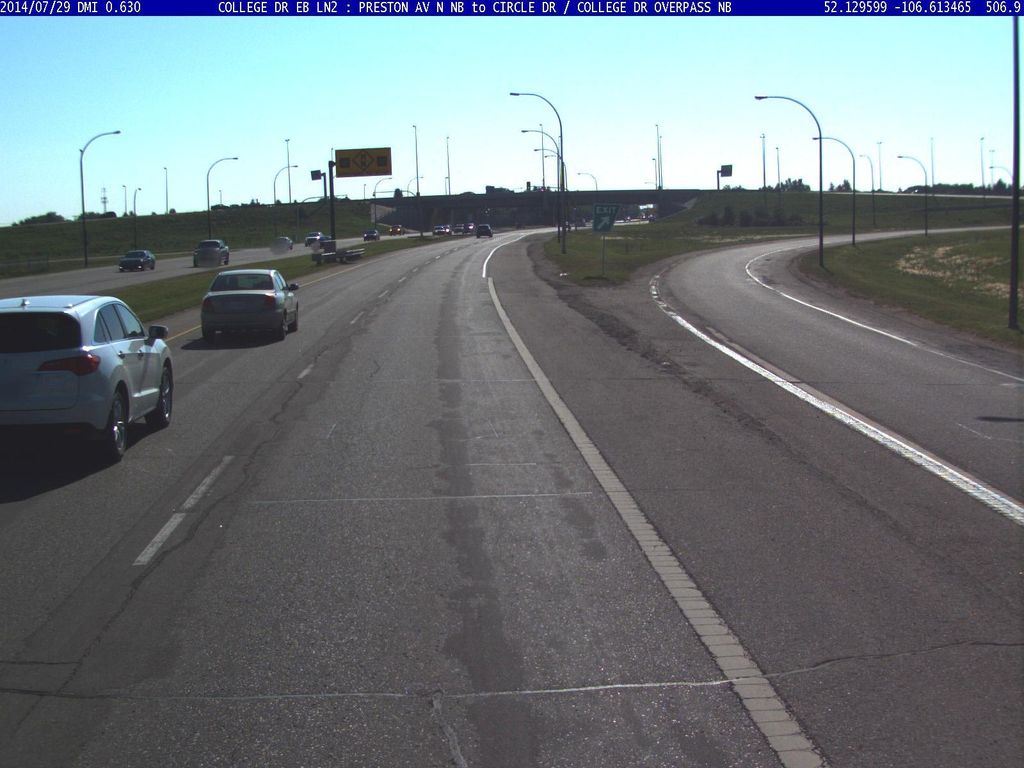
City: saskatoon